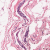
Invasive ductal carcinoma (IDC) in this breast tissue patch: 0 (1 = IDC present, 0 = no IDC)